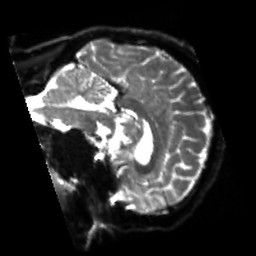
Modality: sbref
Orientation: sagittal
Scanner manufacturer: siemens
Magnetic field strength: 3 T
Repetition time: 4 s
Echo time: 0.0594 s